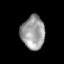
Tissue: lung
Cell type: T cells
Senescence score: 0.1598
Nuclear area (px): 772
Mean DAPI intensity: 156.6